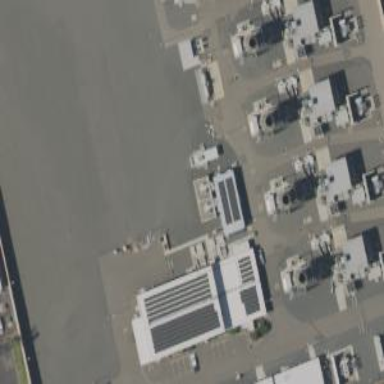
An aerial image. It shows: Industrial area with power plant.